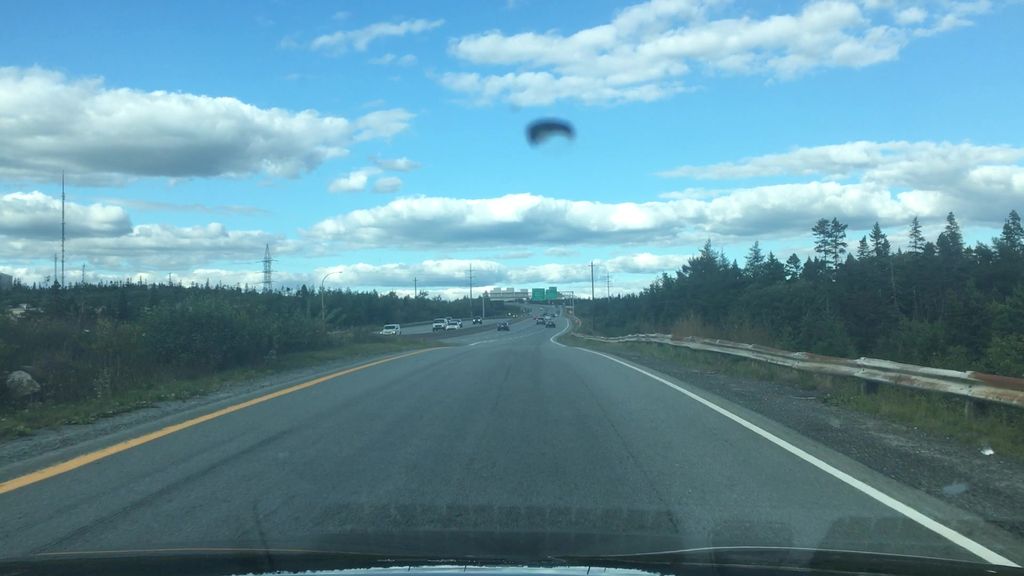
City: halifax